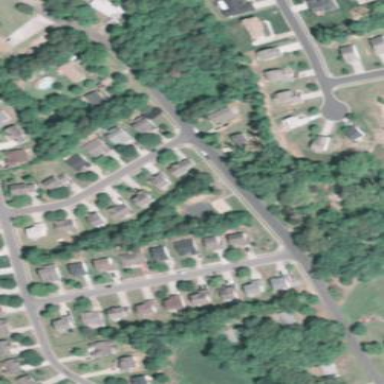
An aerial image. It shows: Residential area composed of single-family homes.